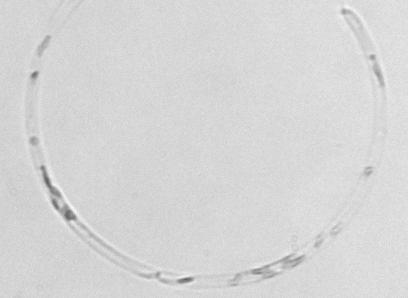
Label: Guinardia_striata